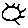
Label: sun